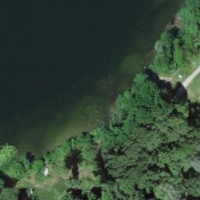
EUNIS habitat code: 44
Species observed at this site:
Trifolium repens
Arum maculatum
Fagus sylvatica